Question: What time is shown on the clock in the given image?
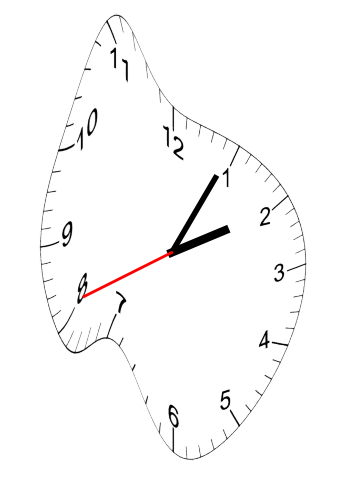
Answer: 02:04:41